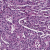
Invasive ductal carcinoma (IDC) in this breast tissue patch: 1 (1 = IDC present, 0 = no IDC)